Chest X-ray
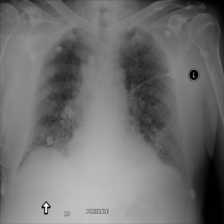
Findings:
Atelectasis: negative
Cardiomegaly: negative
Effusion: negative
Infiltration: negative
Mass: negative
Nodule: positive
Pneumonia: negative
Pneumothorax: negative
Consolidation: negative
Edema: negative
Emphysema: negative
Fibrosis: negative
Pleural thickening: negative
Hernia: negative